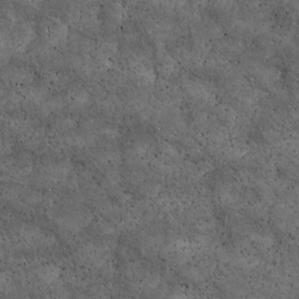
Label: non_frost